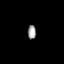
Tissue: lung
Cell type: Epithelial cells
Senescence score: 0.1387
Nuclear area (px): 115
Mean DAPI intensity: 155.922